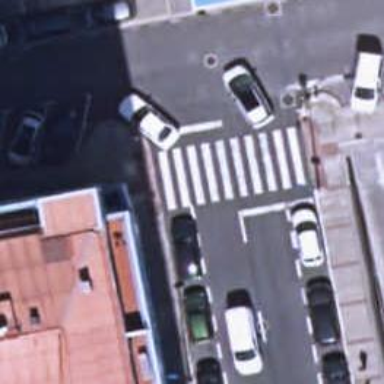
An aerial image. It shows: Uncontrolled zebra crossing on the road.